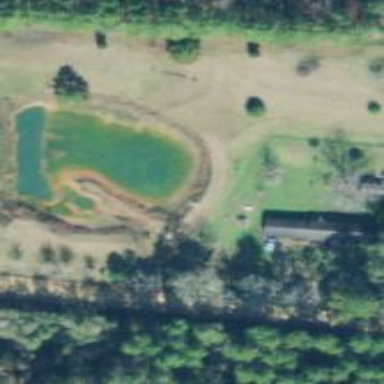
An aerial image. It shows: Pond with natural water.